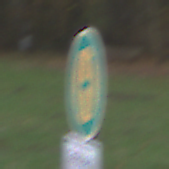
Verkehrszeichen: Haltestelle
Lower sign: ZeitangabenMitBeschraenkungAufWochentage5
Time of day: SunriseSunset
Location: Outdoor (Nature)
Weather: PartlyCloudy
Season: Autumn
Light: Natural